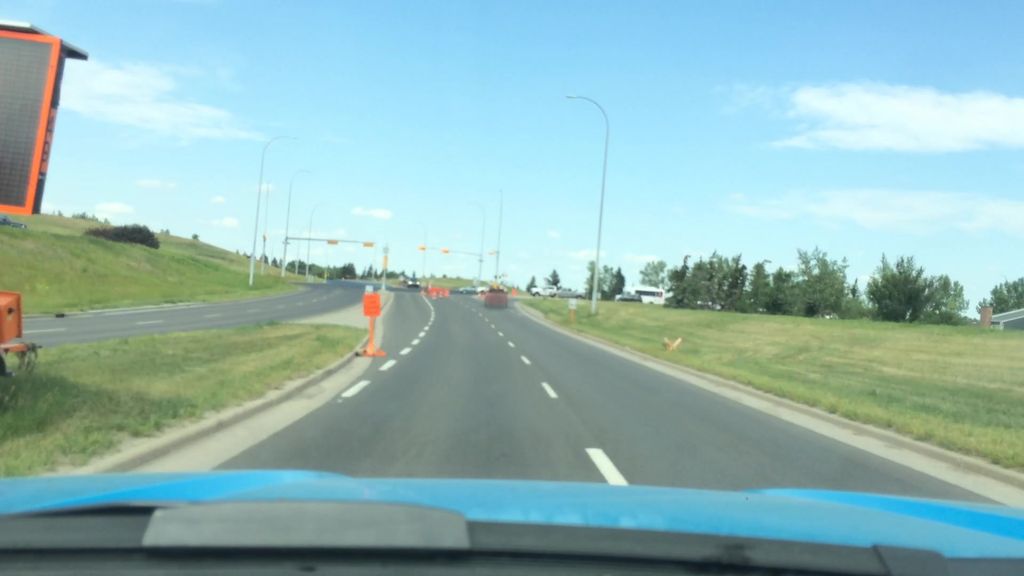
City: calgary